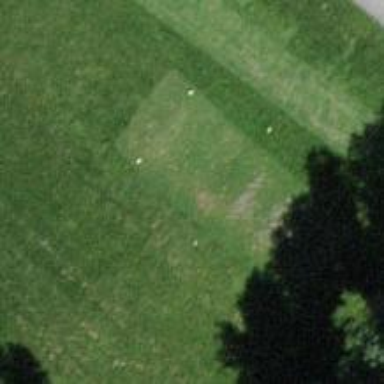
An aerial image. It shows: Golf tee area with grass surface.